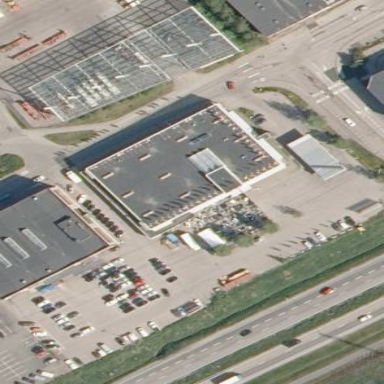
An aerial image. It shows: Retail building.